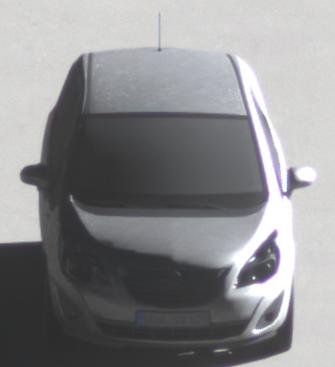
Make: Opel
Model: Meriva 1.4
Detailed model: Meriva (B)
Model produced from: 2010/05
Model produced until: 2013/11
Doors: 5
Color: white
Road condition: dry road
Daytime: morning or afternoon
Contrast: high contrast